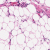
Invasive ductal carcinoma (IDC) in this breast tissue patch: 0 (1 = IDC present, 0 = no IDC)